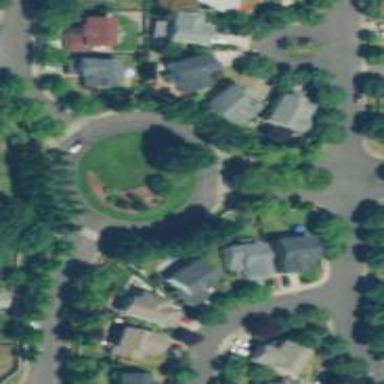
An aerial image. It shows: Circular junction on residential road.